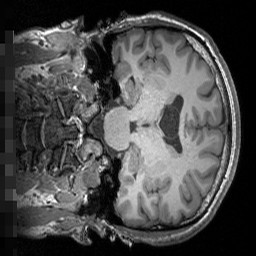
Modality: T1w
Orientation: coronal
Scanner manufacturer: siemens
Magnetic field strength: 3 T
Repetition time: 1.5 s
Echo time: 0.00291 s